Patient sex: M
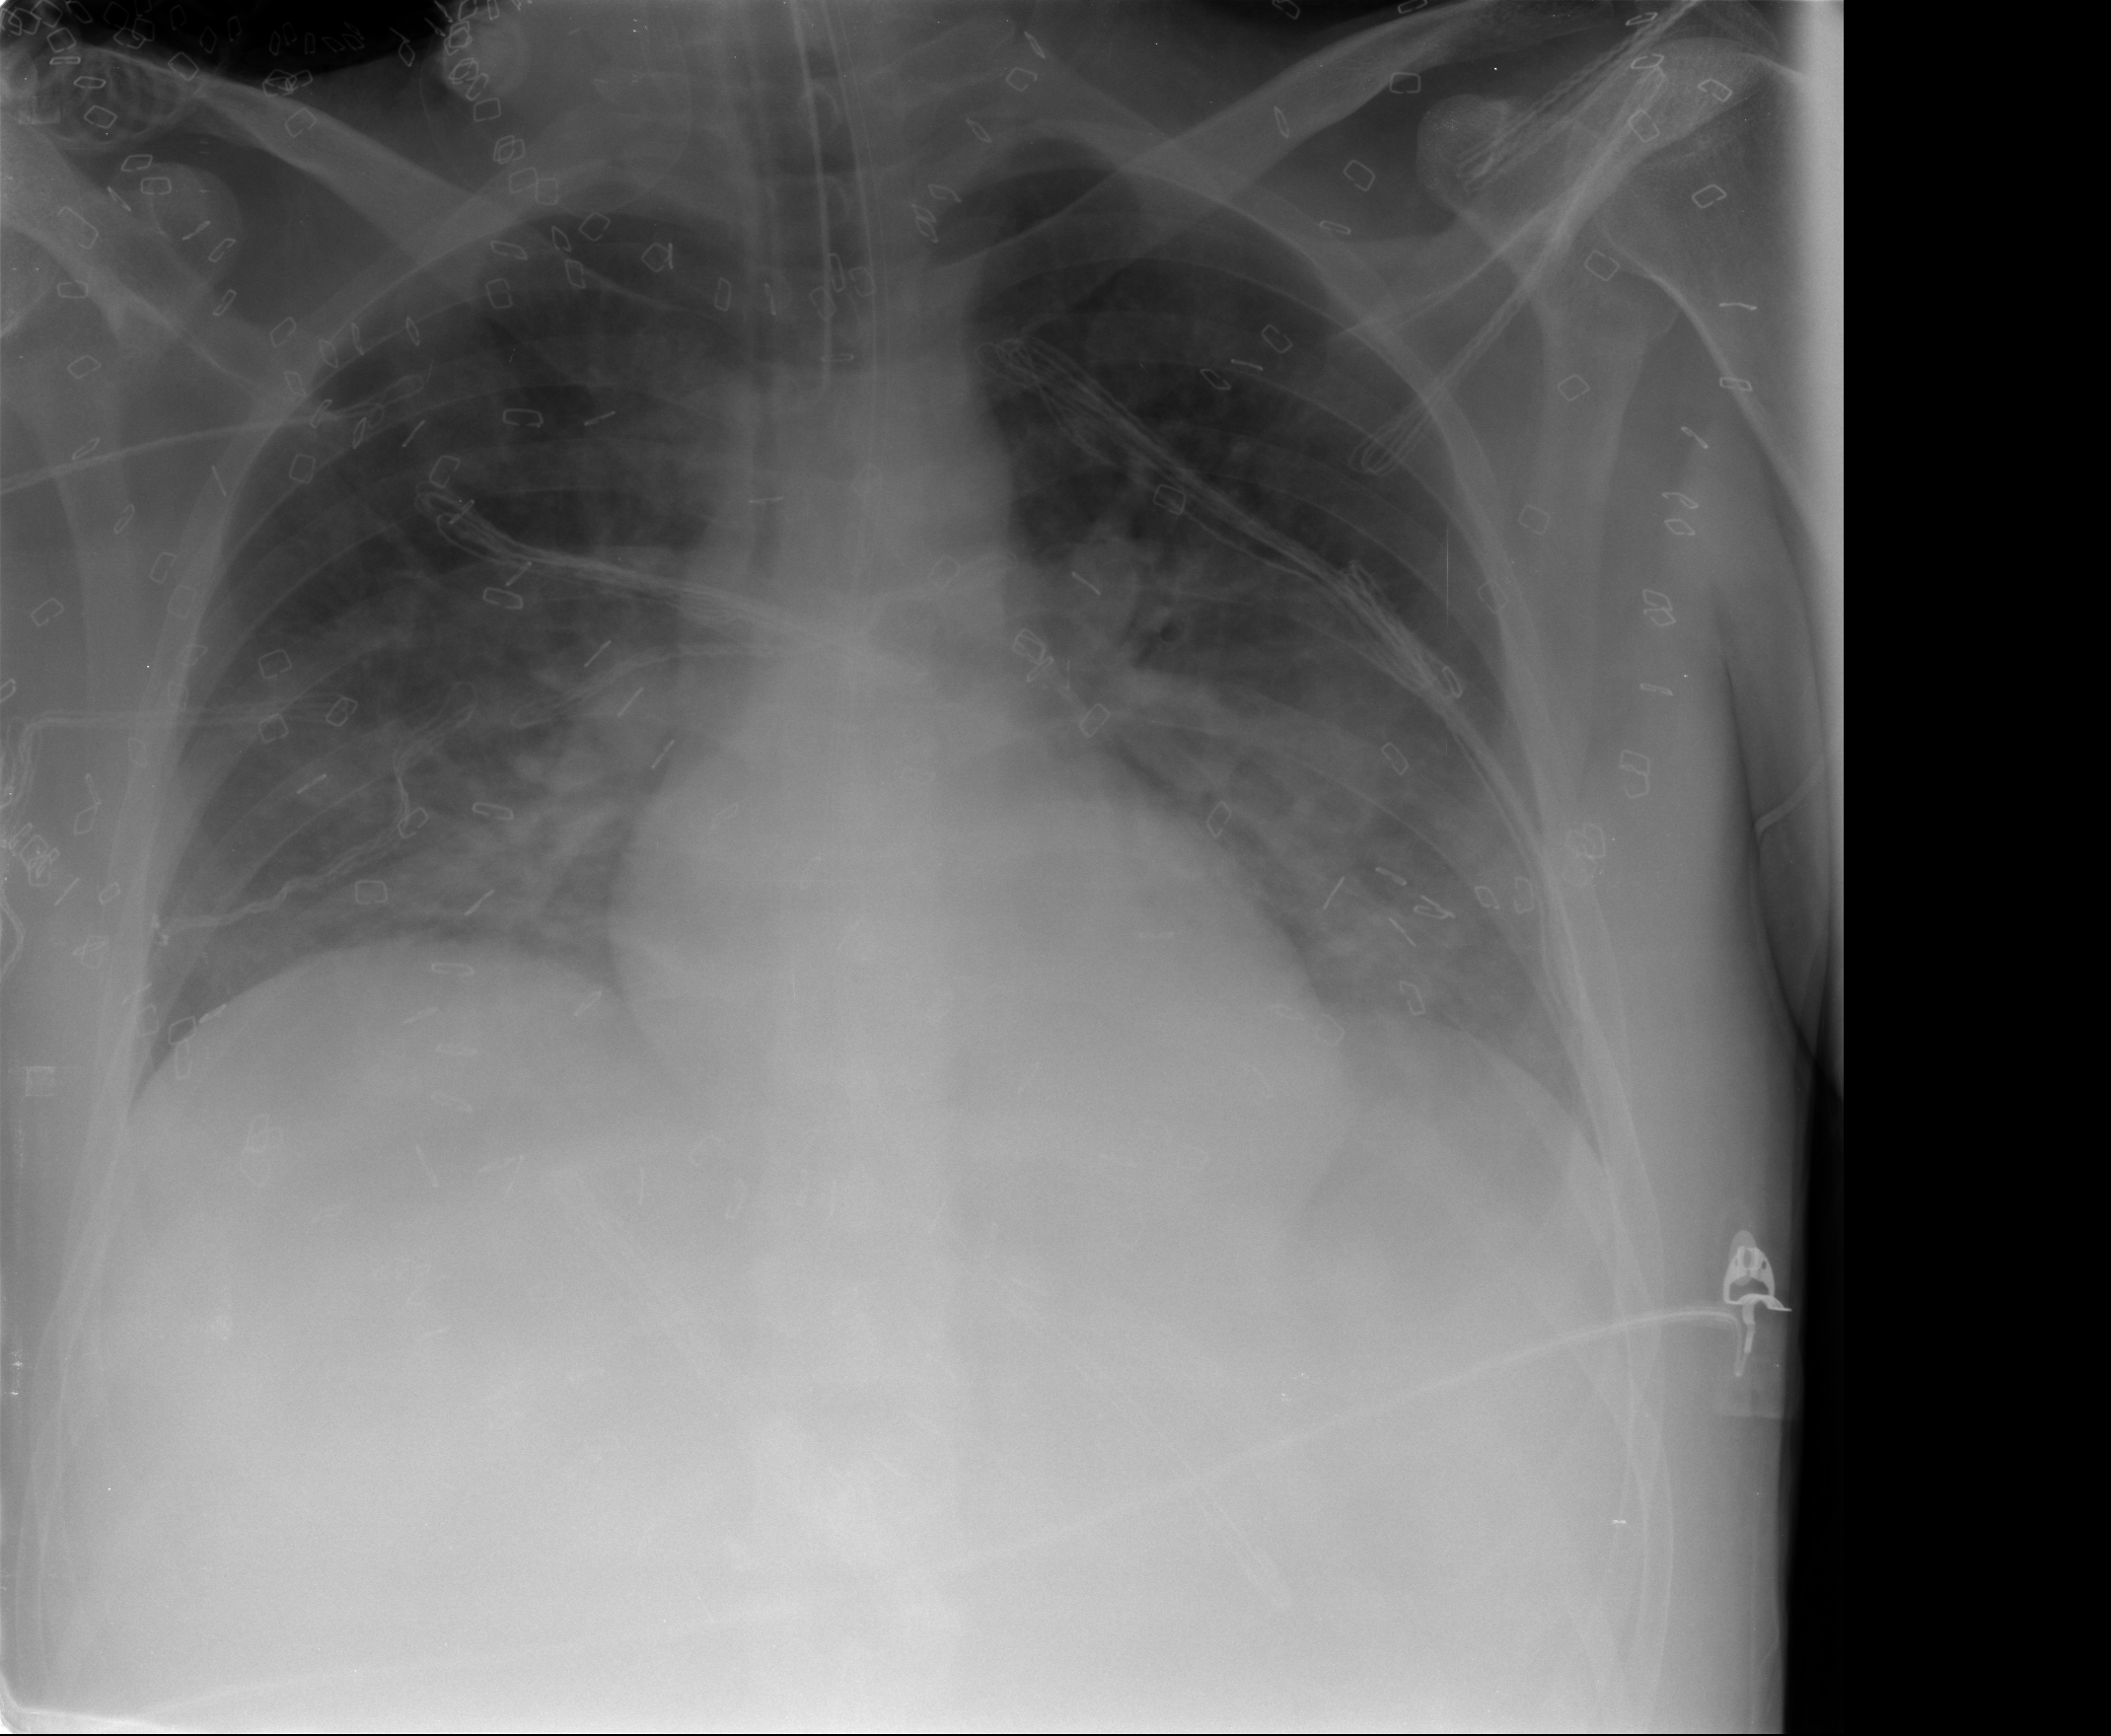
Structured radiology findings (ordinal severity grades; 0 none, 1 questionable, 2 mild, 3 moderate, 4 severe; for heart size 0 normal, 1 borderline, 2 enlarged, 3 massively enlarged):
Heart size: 0
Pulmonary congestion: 1
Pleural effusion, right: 0
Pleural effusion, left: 0
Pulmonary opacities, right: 3
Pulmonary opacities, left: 3
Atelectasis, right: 2
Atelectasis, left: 2